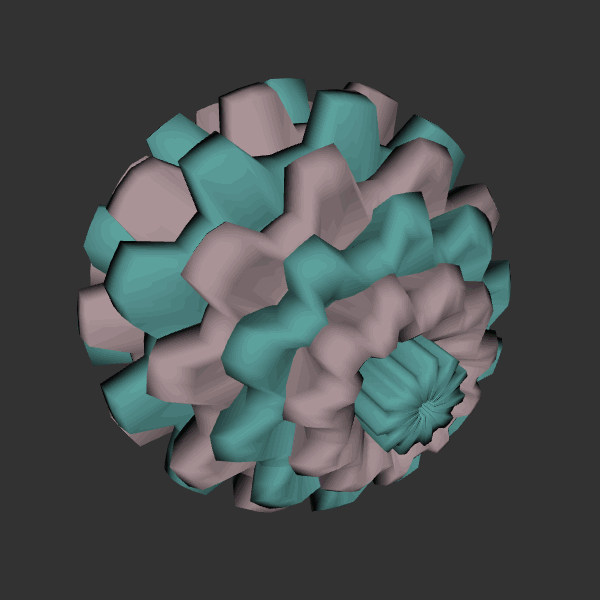
Background: dark